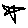
Label: star